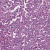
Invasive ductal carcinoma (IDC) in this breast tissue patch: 1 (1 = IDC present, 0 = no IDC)